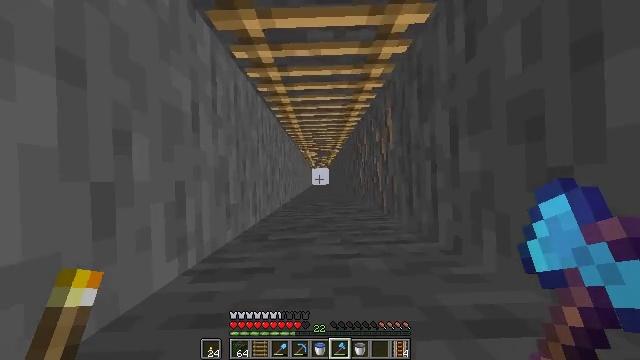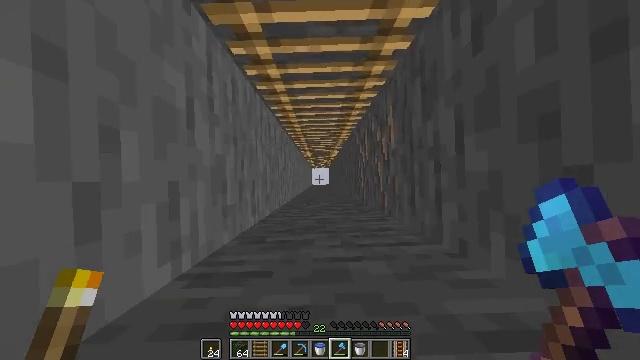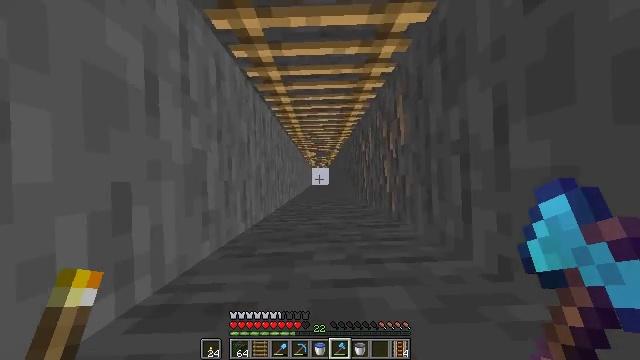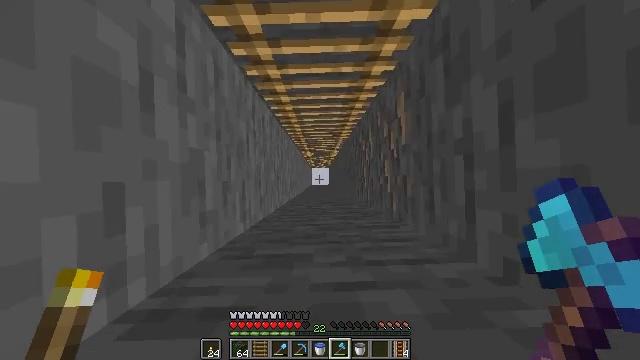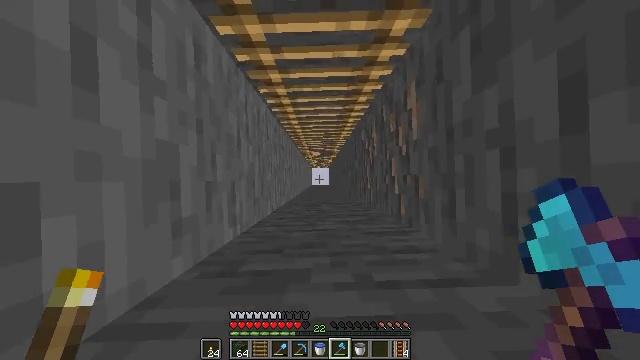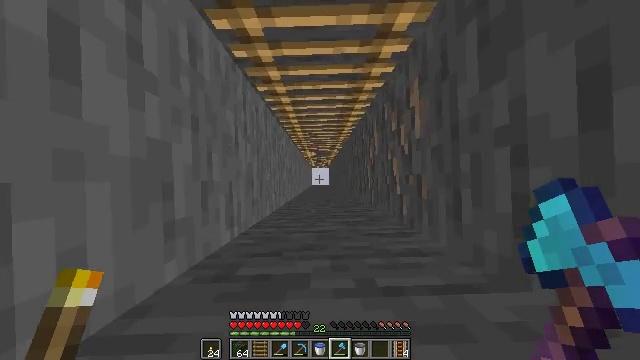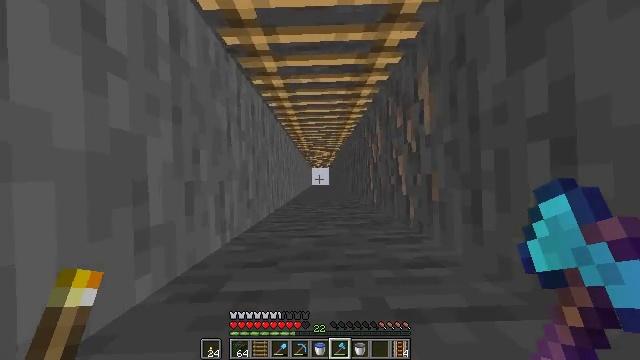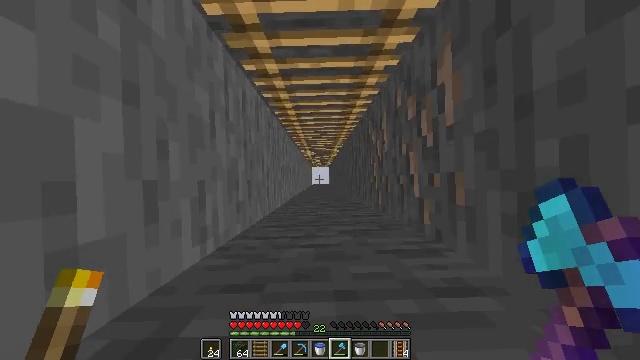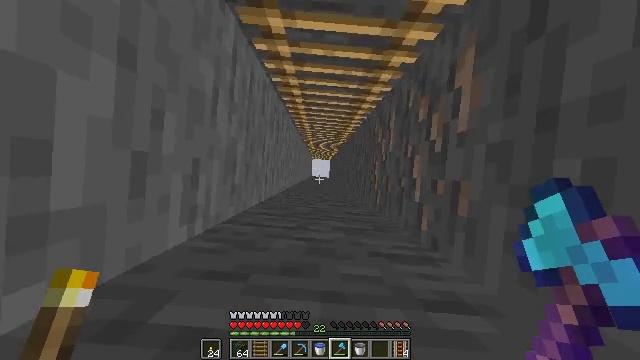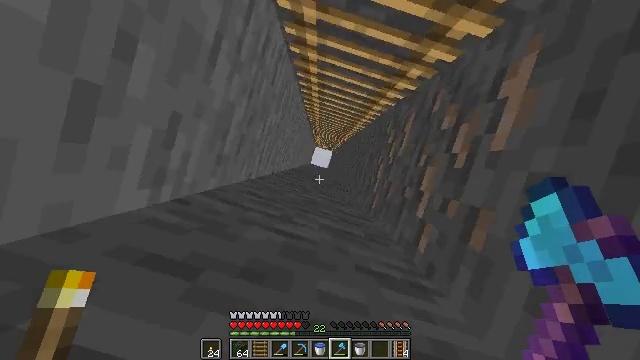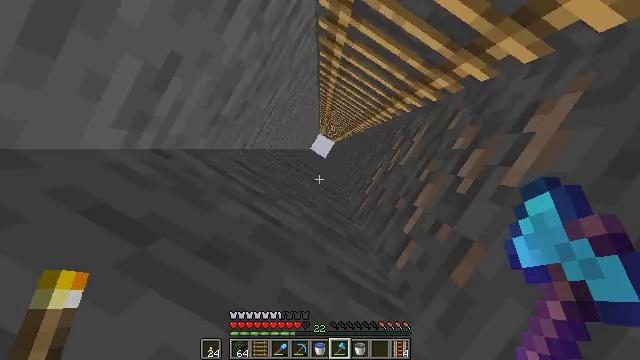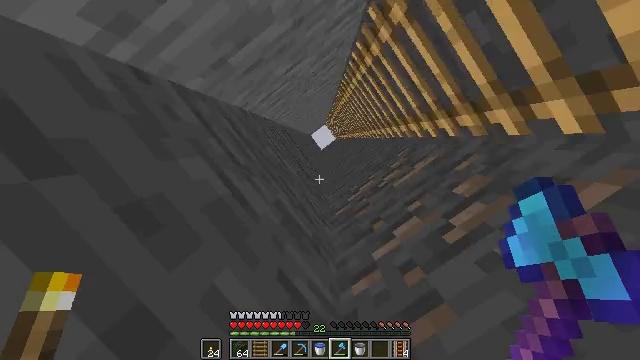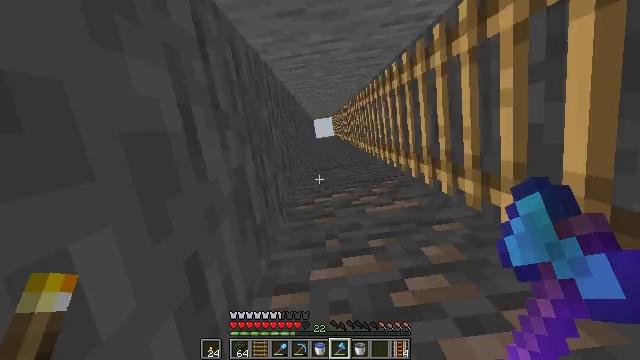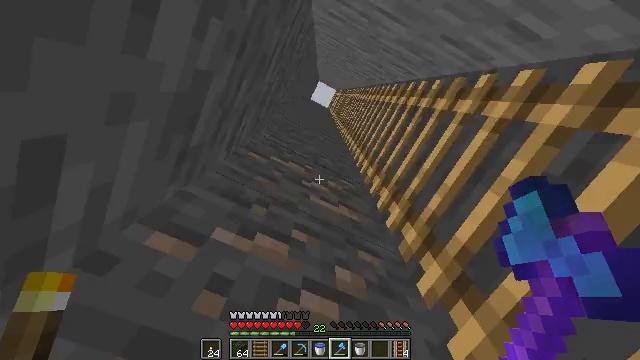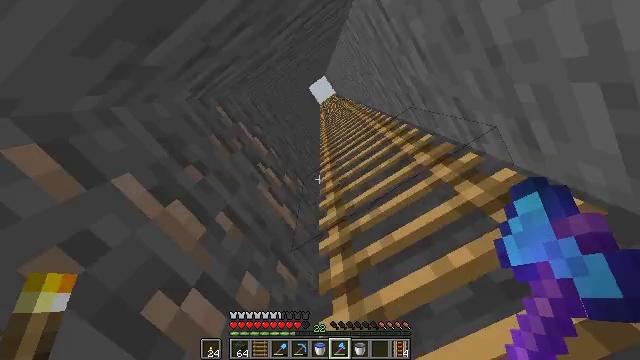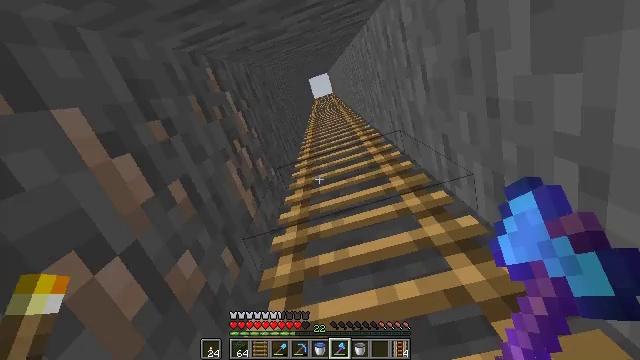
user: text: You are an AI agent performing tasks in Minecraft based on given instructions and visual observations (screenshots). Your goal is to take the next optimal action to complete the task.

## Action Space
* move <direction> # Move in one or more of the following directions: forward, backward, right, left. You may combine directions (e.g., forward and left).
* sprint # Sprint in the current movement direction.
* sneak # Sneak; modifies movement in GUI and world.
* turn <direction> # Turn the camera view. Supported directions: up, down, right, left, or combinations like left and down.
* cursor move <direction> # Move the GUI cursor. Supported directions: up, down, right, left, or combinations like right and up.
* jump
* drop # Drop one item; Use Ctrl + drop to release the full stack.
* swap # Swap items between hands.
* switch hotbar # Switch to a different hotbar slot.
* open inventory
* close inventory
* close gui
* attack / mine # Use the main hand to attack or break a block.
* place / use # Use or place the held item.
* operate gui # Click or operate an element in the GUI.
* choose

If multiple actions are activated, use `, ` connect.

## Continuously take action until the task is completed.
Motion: motion action
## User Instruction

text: Disassemble the ladder.
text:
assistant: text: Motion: jump
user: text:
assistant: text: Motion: jump
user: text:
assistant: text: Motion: jump
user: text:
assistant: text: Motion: jump
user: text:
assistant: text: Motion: jump
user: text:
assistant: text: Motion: jump
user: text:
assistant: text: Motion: jump
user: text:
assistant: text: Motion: turn right and down, jump
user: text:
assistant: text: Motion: turn right and down, jump
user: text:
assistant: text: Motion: turn right and down, jump
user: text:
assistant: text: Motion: turn right and down, jump
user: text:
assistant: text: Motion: turn right and down, jump
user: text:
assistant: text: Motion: turn right and down, jump
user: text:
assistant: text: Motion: turn right and down, jump
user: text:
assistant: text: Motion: turn right, jump
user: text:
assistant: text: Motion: turn right, jump
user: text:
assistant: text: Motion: jump
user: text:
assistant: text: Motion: jump
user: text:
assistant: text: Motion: jump
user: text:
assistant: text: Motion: jump
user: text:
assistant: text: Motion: jump
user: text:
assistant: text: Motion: jump
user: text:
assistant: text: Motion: jump
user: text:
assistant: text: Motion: jump
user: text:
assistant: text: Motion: jump
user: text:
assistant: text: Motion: turn right, jump
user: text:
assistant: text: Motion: turn right, jump
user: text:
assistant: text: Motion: turn right, jump
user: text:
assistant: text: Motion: turn right, jump
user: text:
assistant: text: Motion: jump